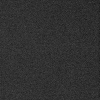
Atmospheric dust classification: dusty